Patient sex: M
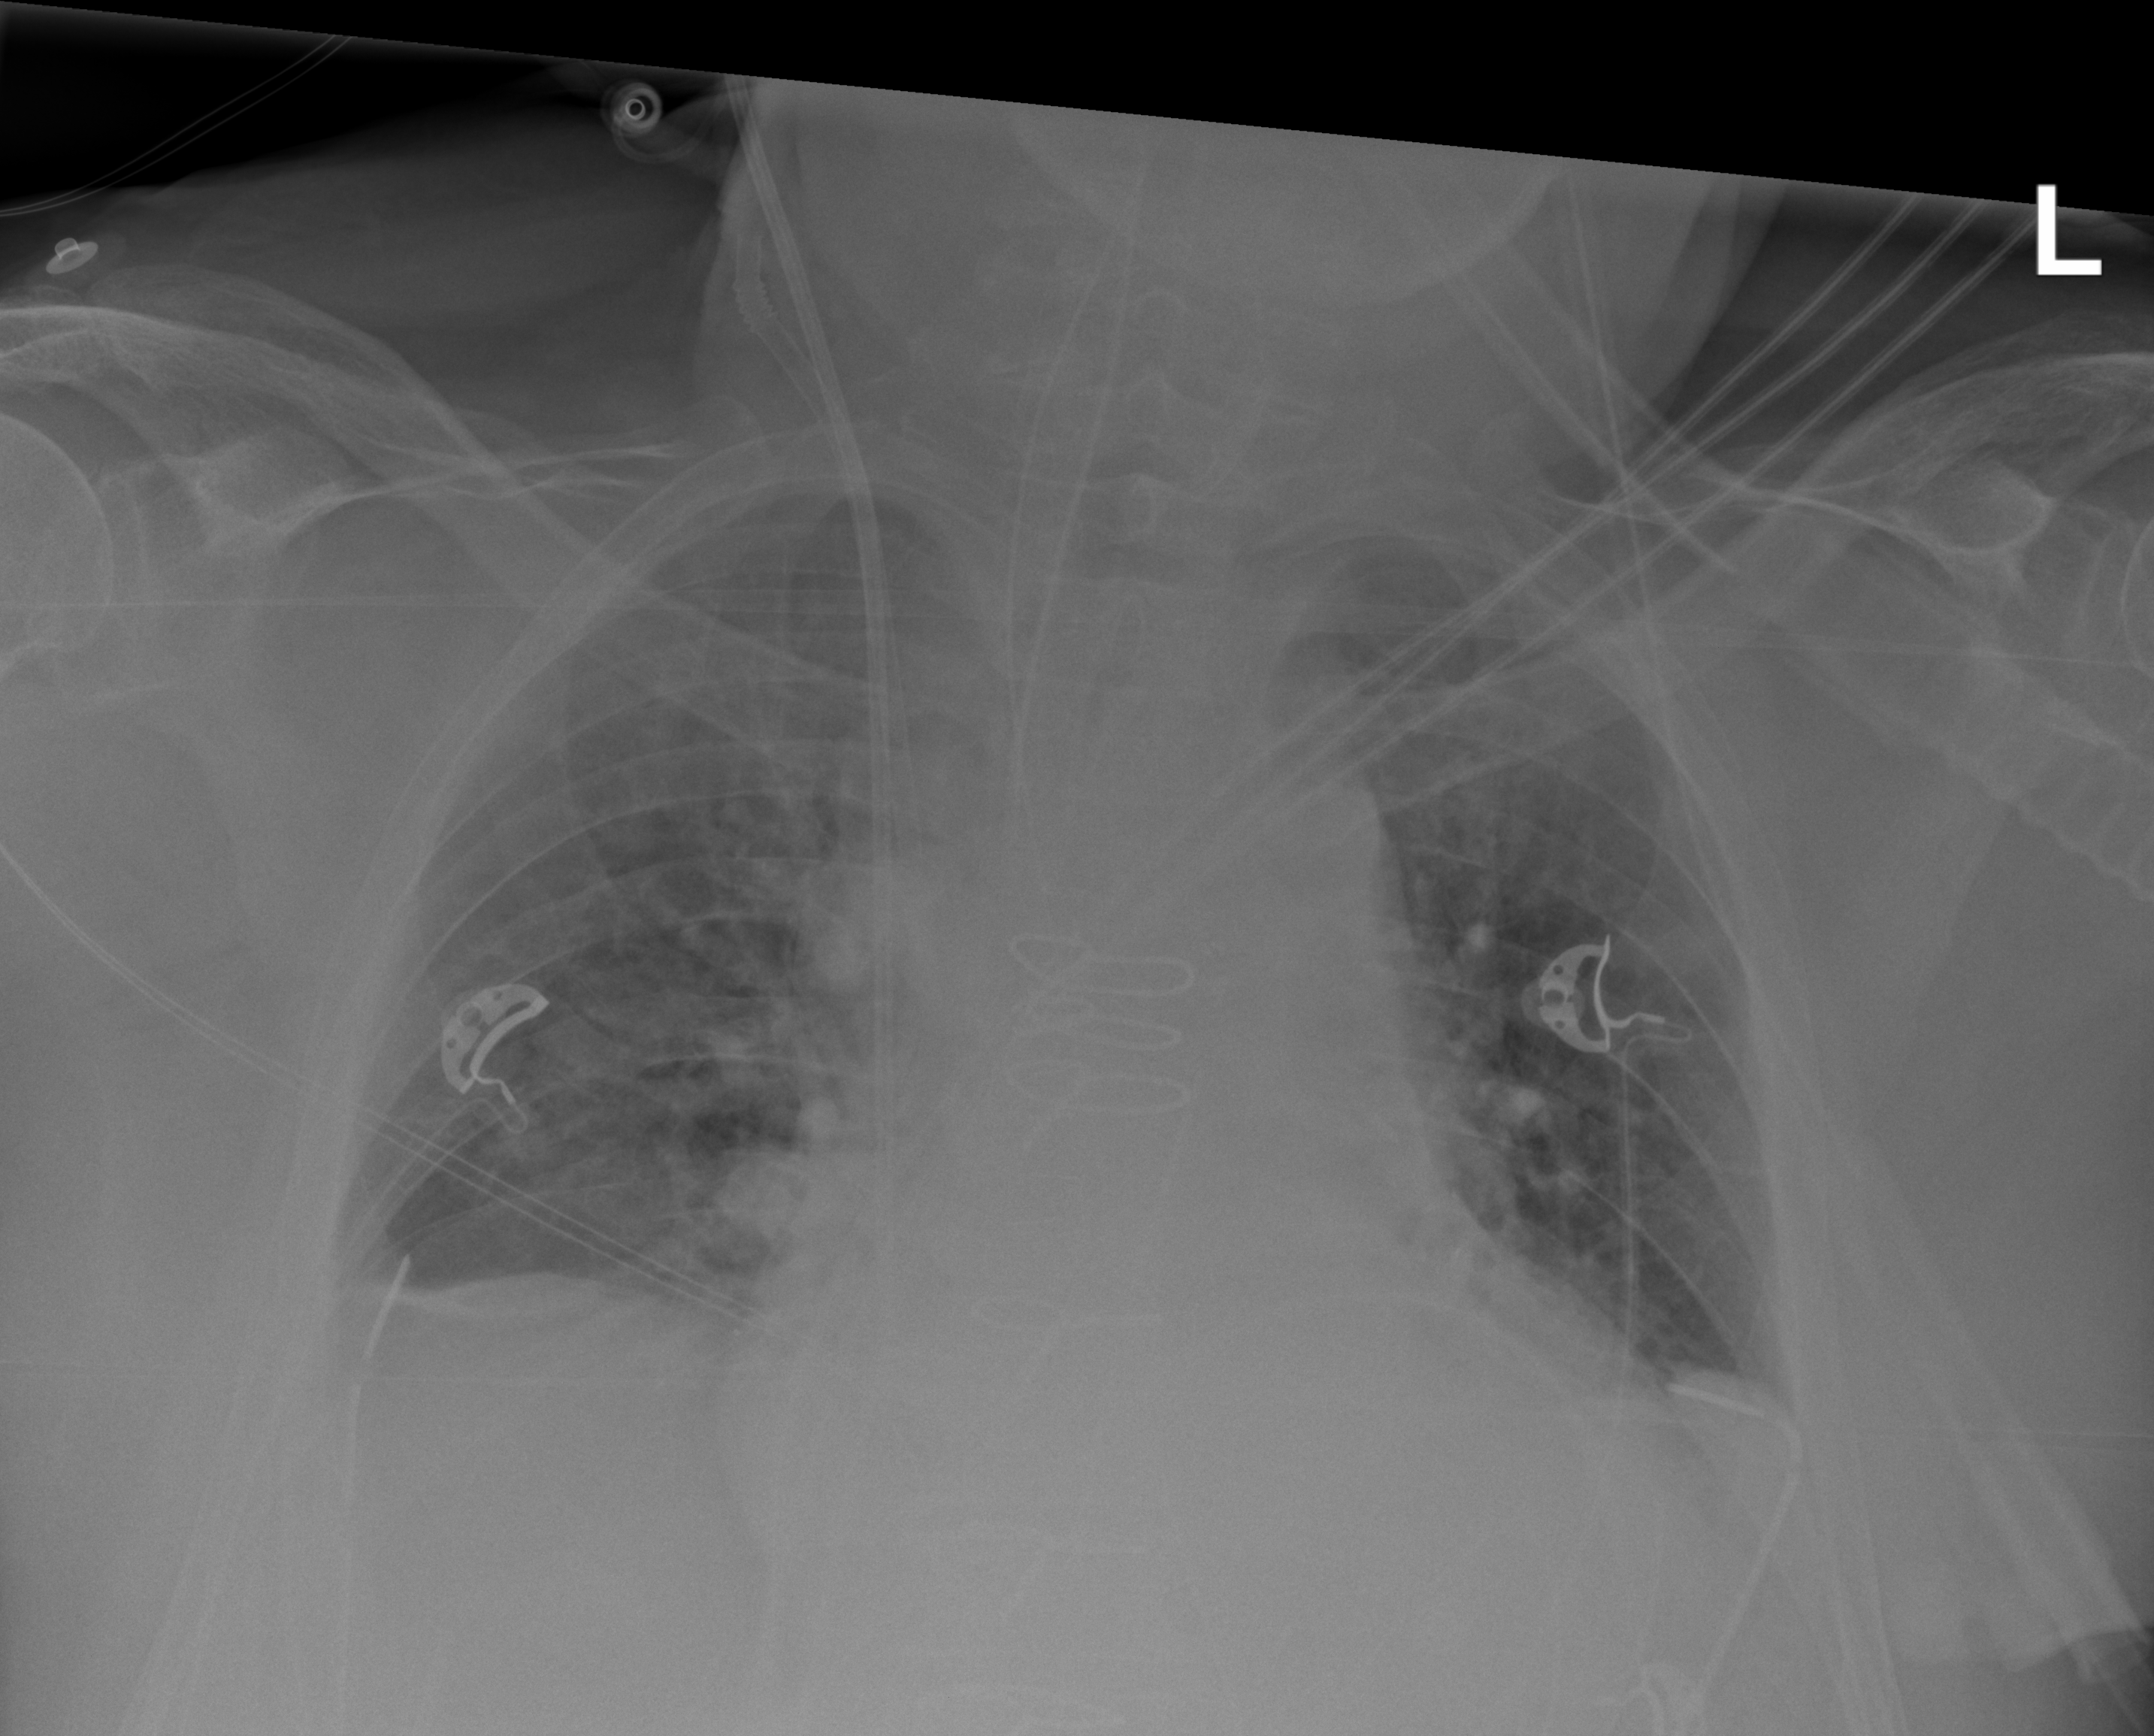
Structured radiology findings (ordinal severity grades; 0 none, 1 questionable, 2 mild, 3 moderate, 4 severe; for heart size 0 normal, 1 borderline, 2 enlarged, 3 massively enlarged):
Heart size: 1
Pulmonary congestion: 2
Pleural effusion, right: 2
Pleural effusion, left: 2
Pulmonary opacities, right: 0
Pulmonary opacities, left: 0
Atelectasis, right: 2
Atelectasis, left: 2